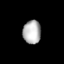
Tissue: lung
Cell type: Epithelial cells
Senescence score: 0.6561
Nuclear area (px): 415
Mean DAPI intensity: 179.549